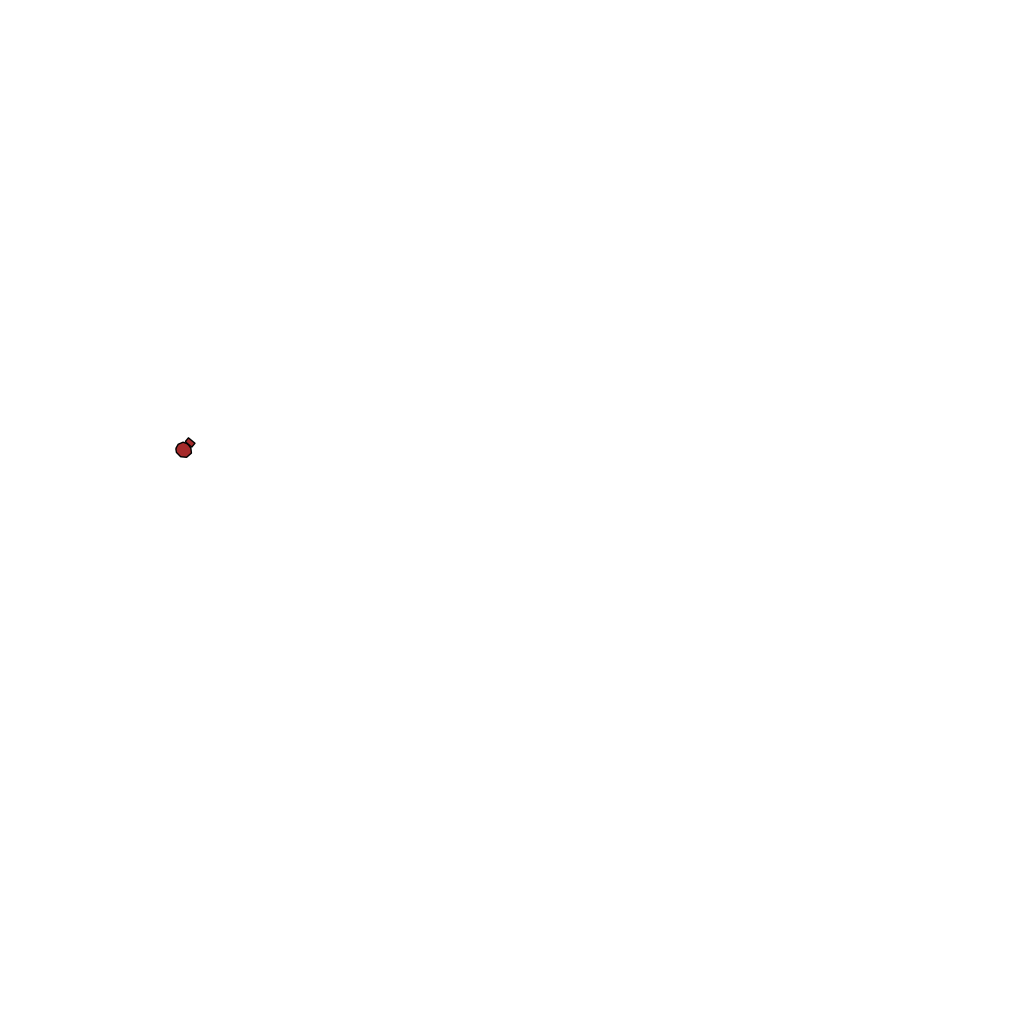
Tags: overhead vector_map, recreation, individual_rise, density_1, Facility, 1.0 km²